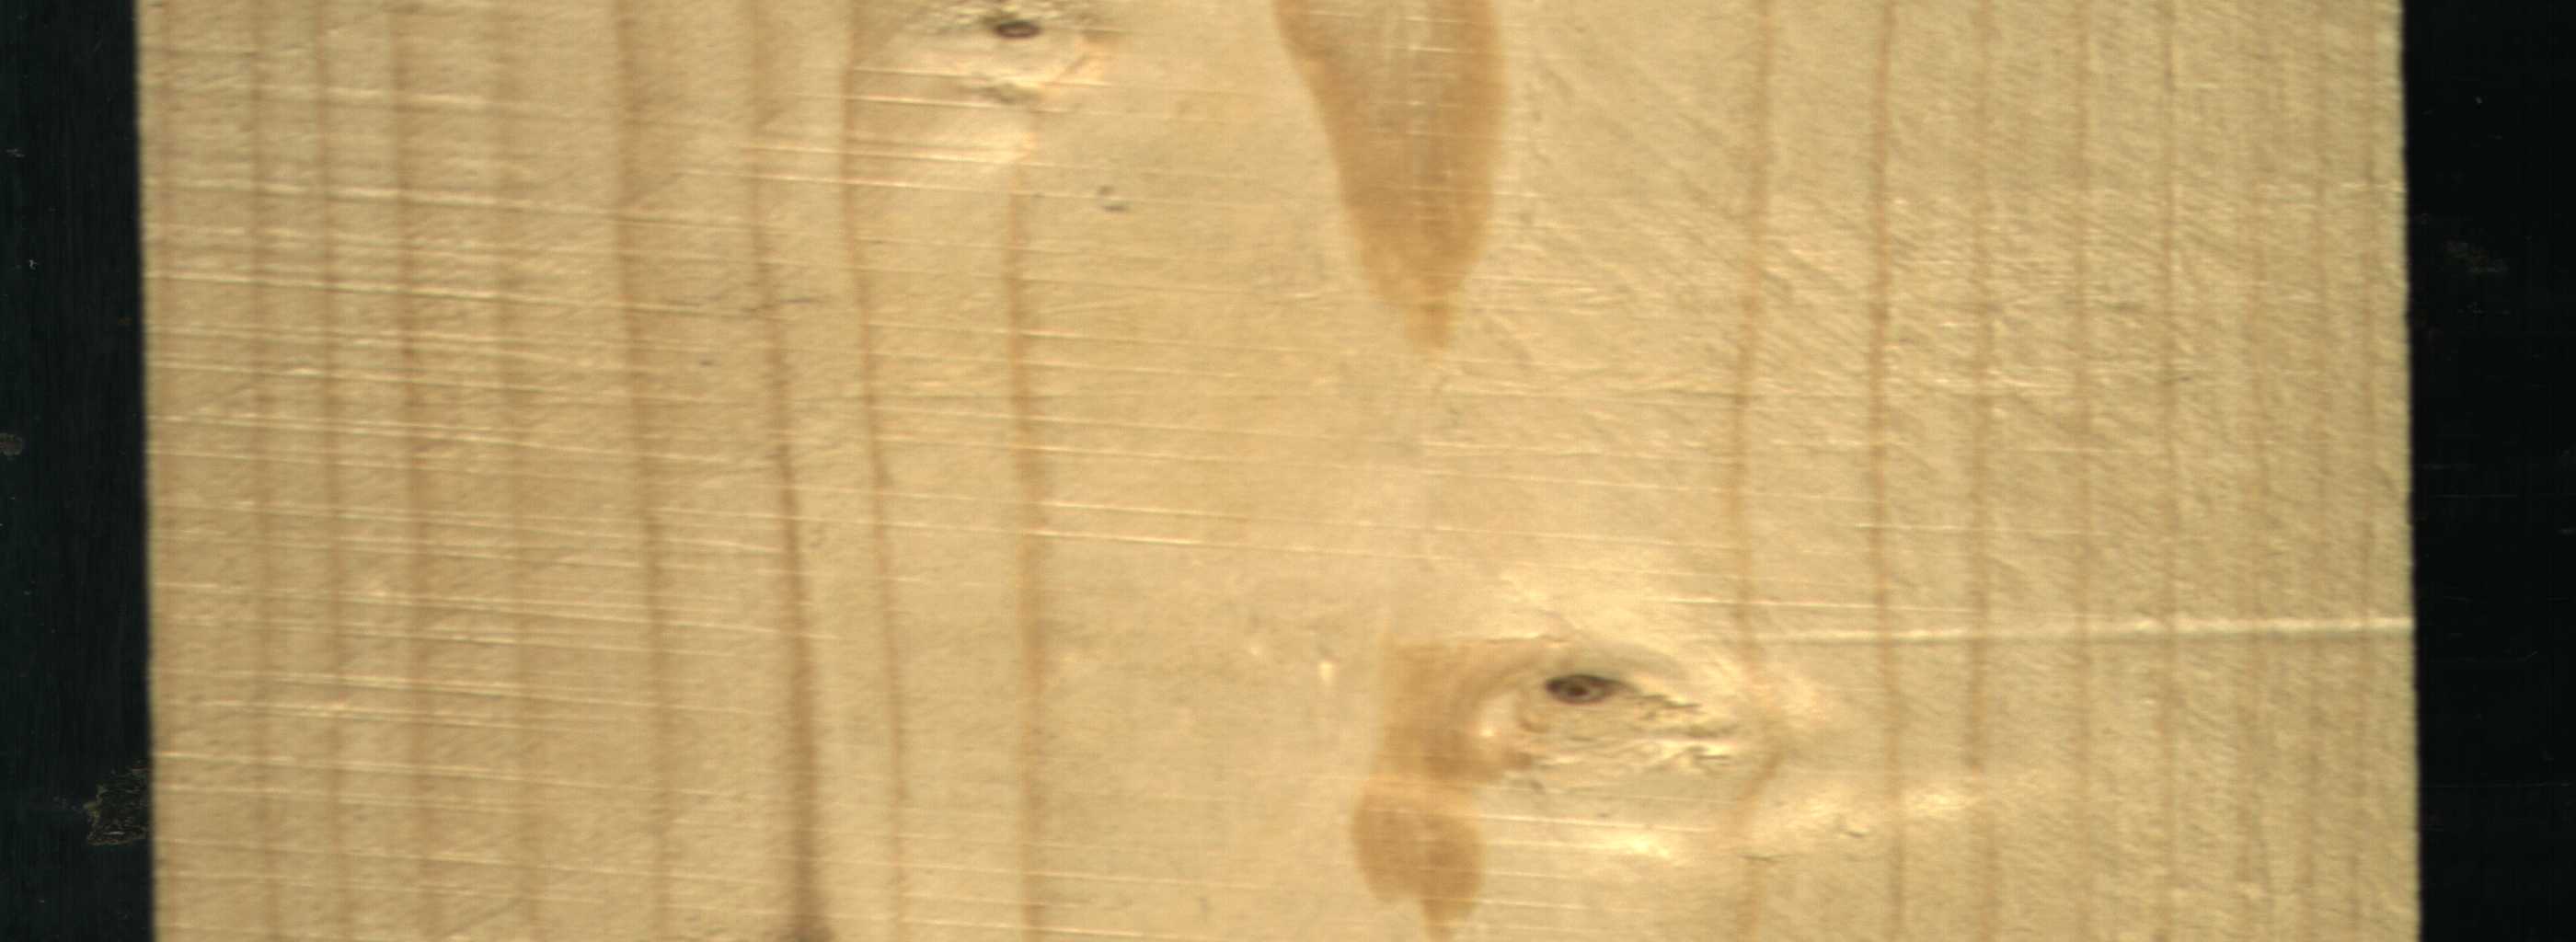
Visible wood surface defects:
Live_Knot
Live_Knot